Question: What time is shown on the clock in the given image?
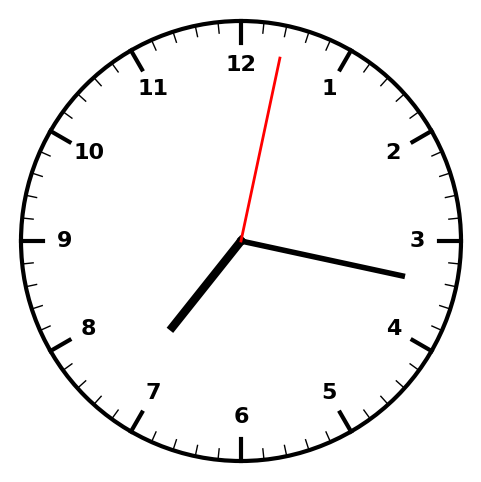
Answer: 07:17:02